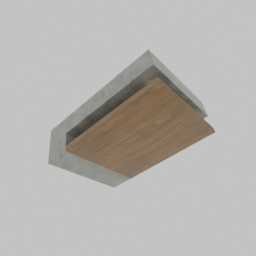
Label: furniture